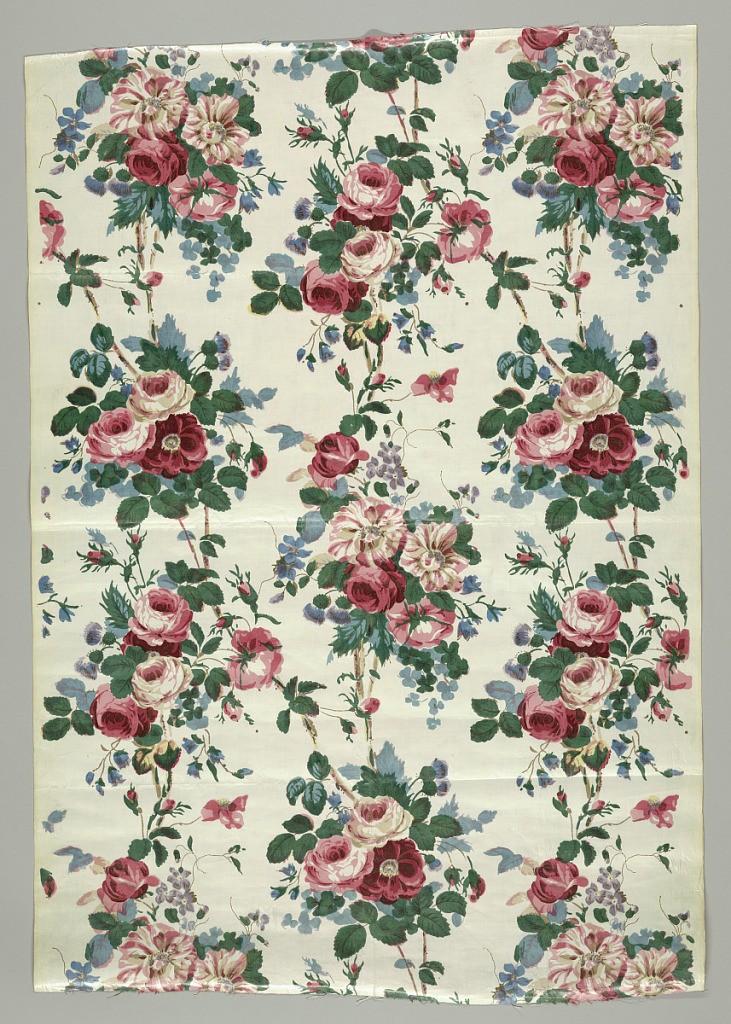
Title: Textile
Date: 1850–1900
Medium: cotton Technique: block printed on plain weave, glazed
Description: Panel of glazed chintz with a white ground showing a design of roses and other flowers in clusters in a perpendicular arrangement which is well disguised by joining tendrils. In shades of red, green, blue, lavender, dark brown, and touches of yellow.